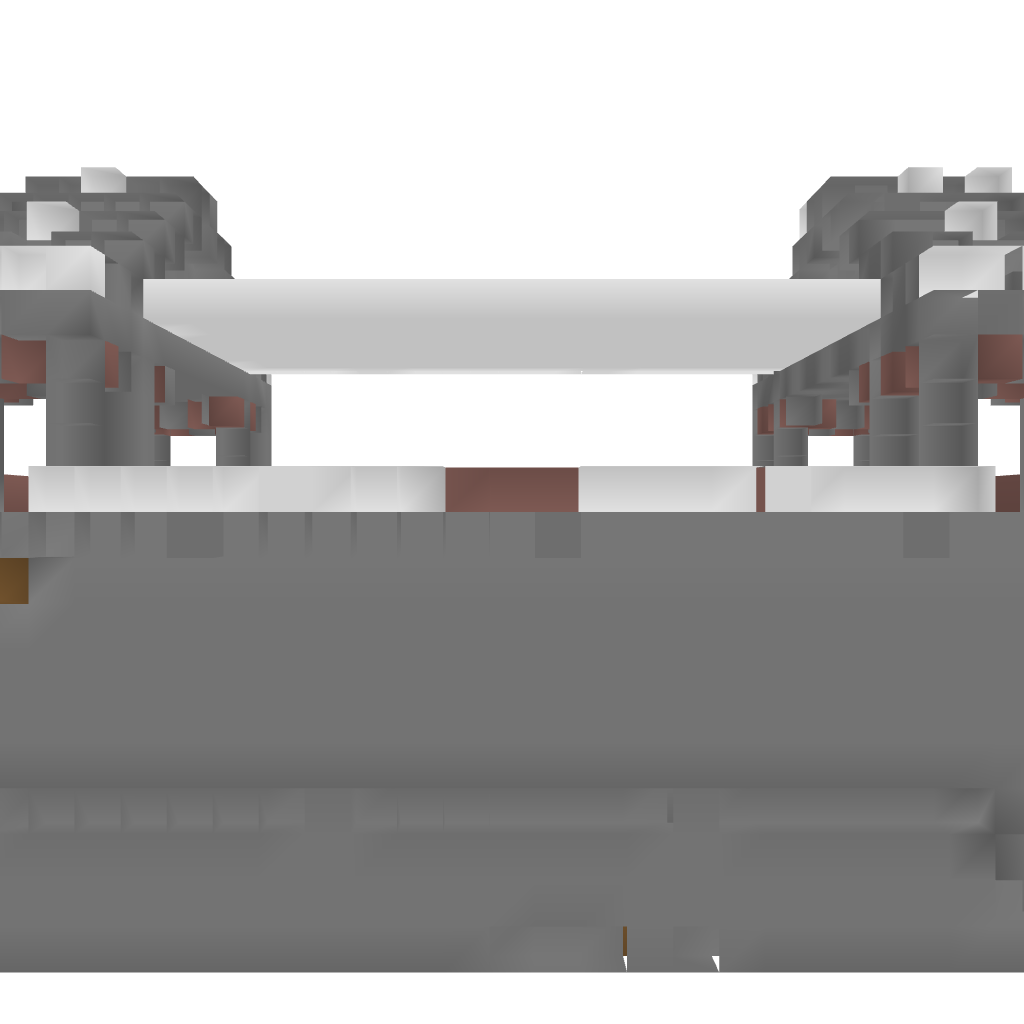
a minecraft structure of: Roman Baths good quality a lot of earth